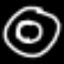
Label: donut